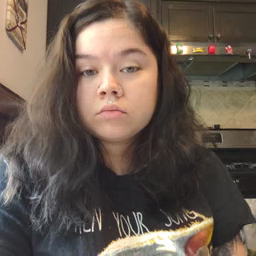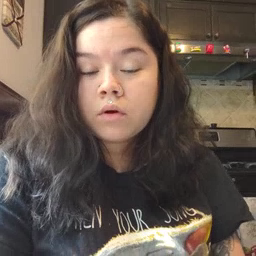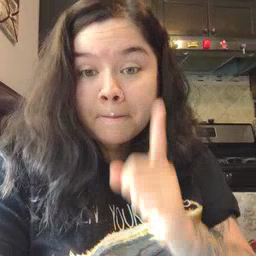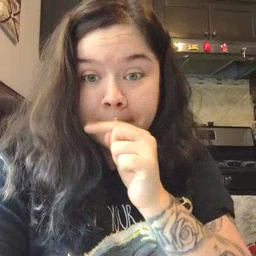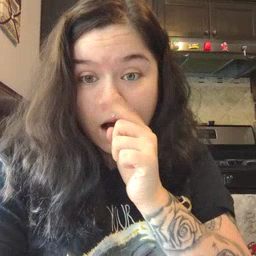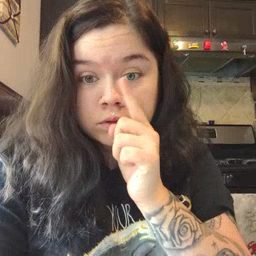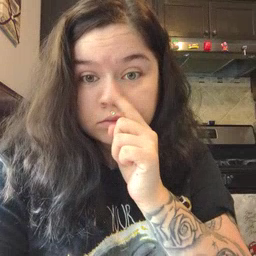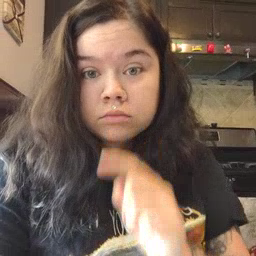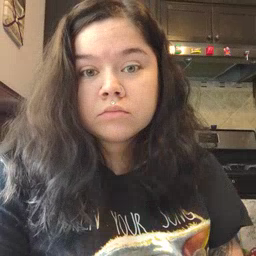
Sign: mouse